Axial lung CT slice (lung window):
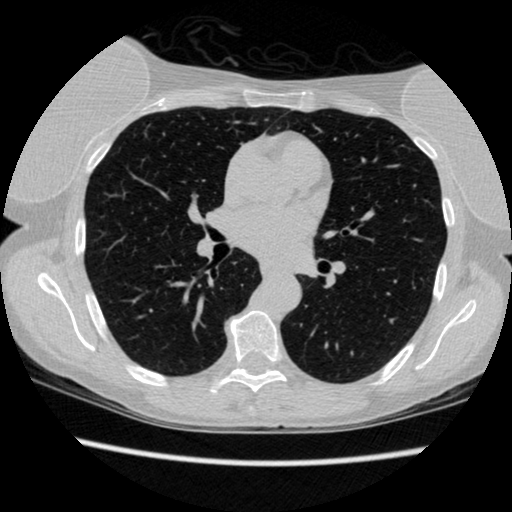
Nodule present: no